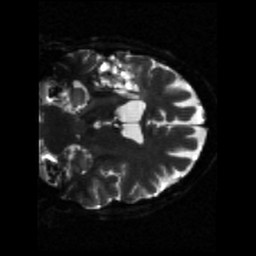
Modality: sbref
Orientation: coronal
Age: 54
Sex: male
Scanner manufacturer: siemens
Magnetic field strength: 3 T
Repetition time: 5.25 s
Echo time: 0.08 s